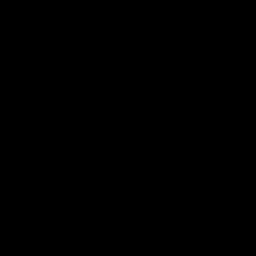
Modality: angio
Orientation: coronal
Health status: ill
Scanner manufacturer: philips
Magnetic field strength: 3 T
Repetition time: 0.01837 s
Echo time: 0.003395 s